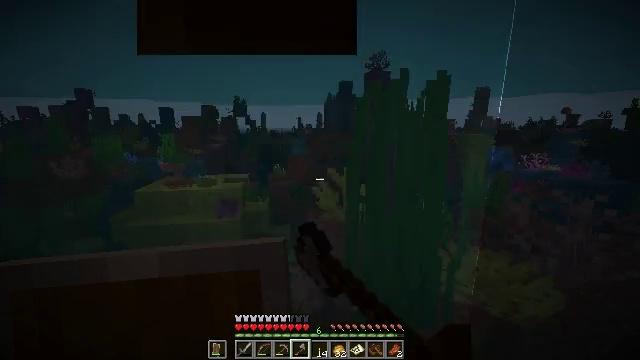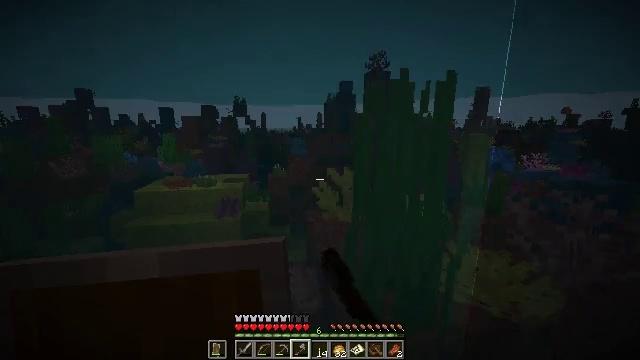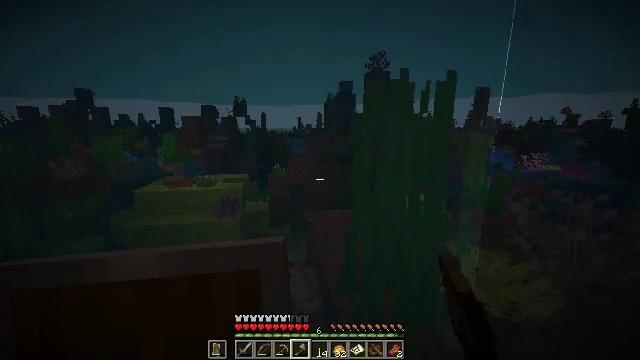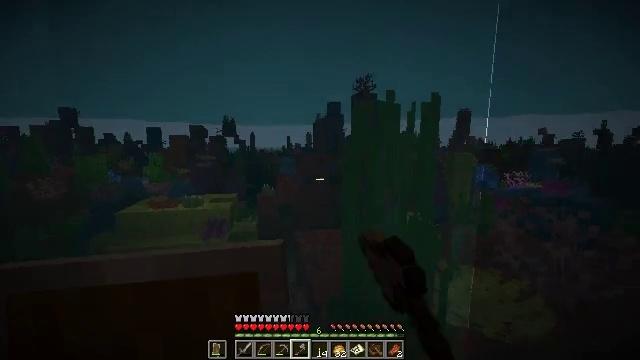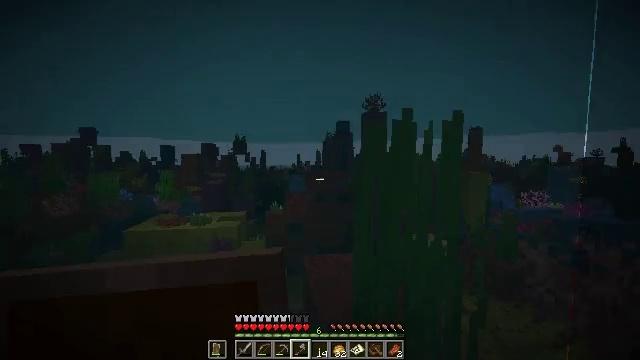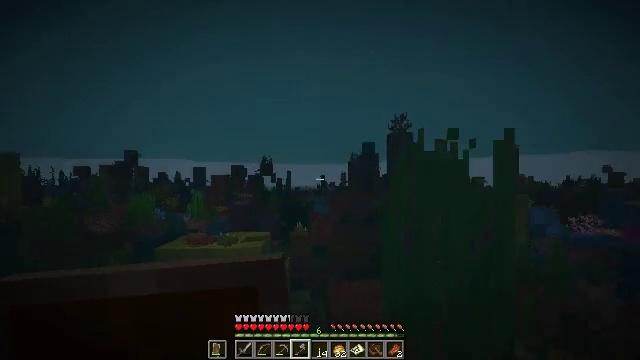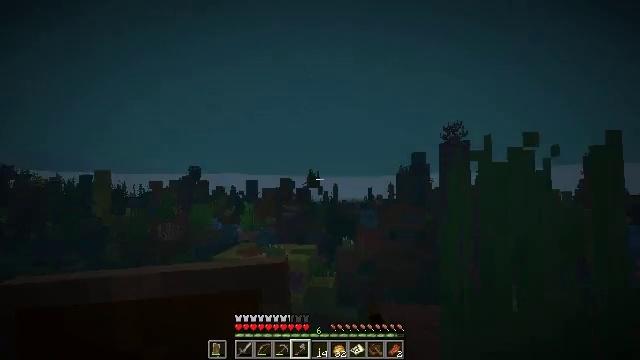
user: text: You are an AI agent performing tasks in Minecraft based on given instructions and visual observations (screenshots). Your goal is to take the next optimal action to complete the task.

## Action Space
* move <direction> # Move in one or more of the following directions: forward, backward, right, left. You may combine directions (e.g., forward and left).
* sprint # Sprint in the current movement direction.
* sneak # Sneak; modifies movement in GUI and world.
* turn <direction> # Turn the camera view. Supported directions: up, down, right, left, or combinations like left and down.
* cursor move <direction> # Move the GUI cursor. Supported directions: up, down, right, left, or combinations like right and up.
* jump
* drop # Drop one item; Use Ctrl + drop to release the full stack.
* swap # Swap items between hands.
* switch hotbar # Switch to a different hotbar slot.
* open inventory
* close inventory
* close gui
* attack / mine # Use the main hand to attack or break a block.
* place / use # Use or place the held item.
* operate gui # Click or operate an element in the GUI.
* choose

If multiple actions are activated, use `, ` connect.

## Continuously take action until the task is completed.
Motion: motion action
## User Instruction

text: Break the horn coral block.
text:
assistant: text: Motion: attack / mine
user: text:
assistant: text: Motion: attack / mine
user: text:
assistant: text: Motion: move forward, turn right and up
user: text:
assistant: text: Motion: move forward, turn left and up
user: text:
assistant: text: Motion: move forward, turn left and up
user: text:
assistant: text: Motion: move forward, turn left and up
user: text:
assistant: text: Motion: jump